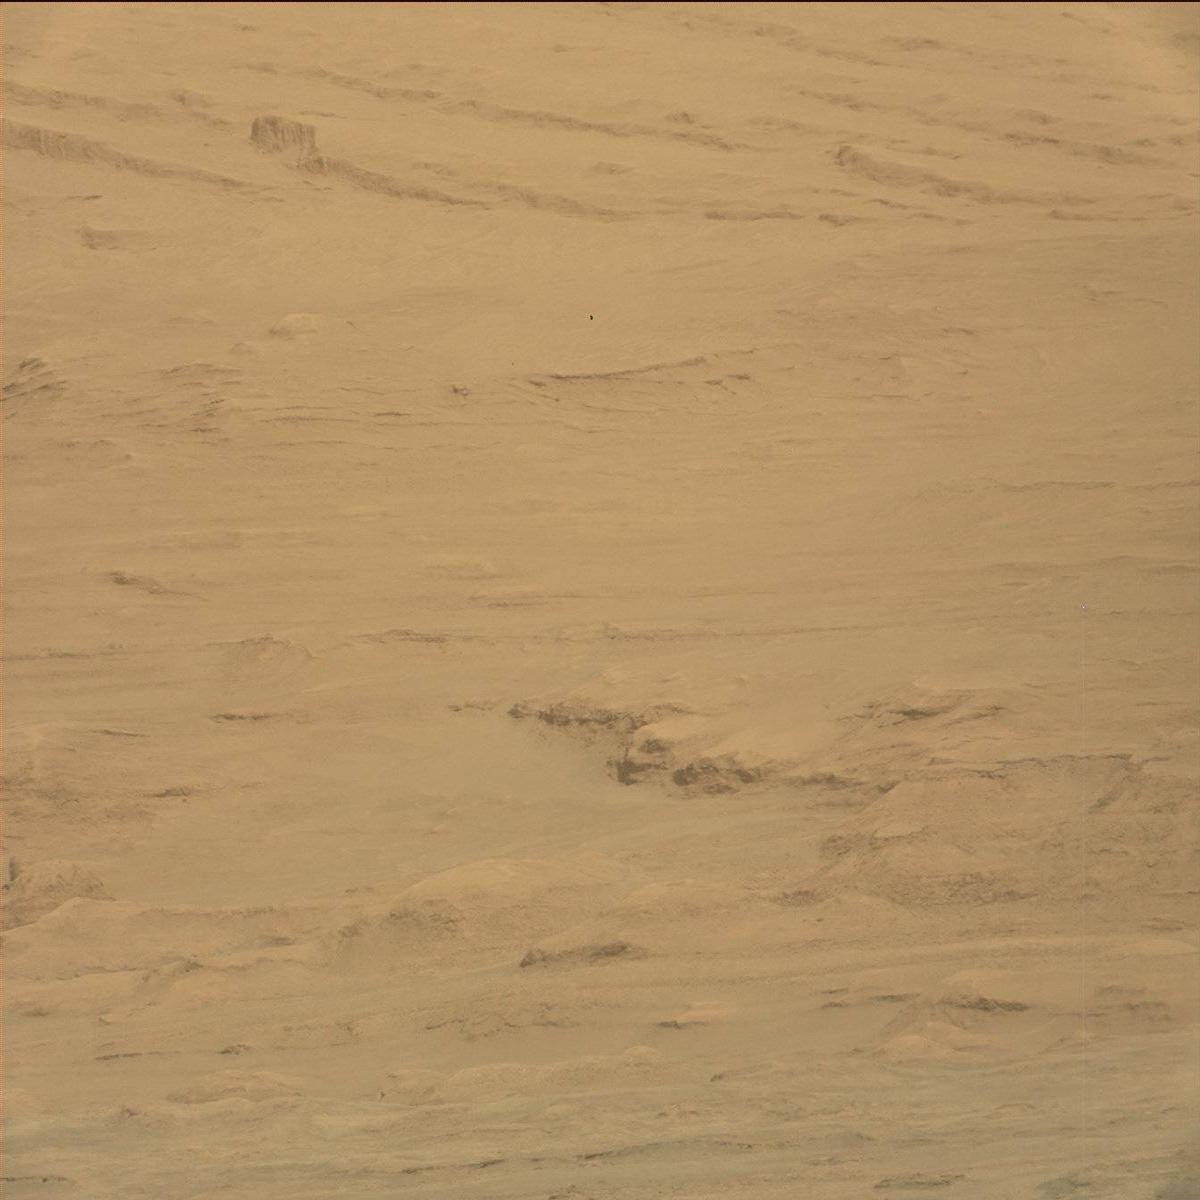
Terrain classes present: Ridge